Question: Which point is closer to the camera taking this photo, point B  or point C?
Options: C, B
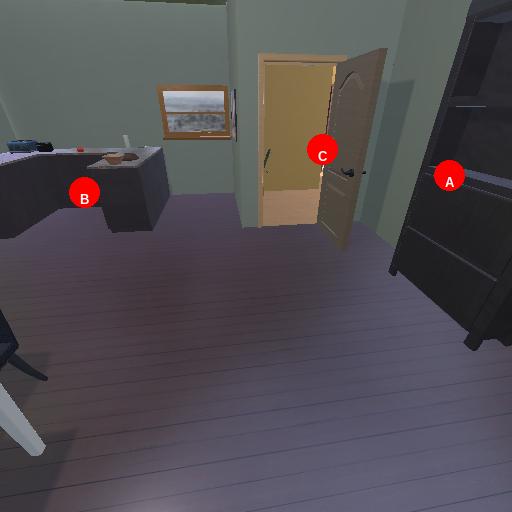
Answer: C